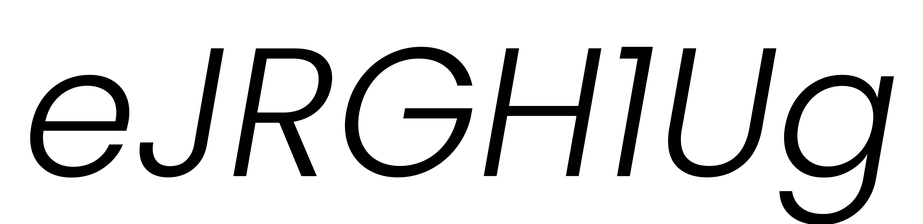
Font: Poppins-LightItalic